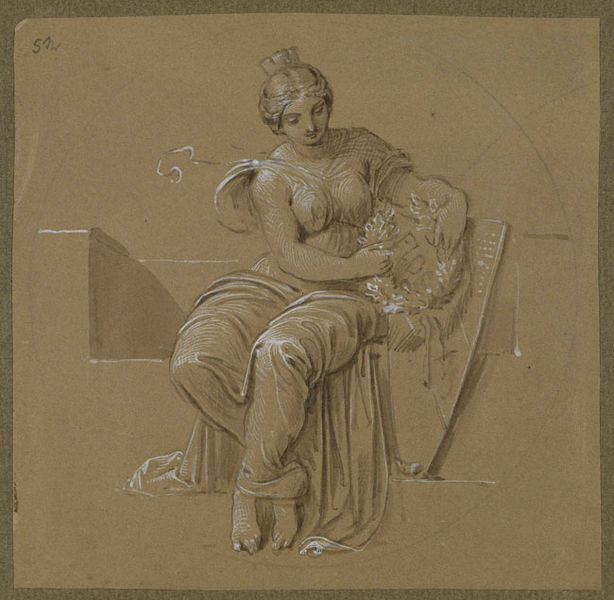
Titel: Allegorie der Stadt Karlsruhe
Künstler: Moritz von Schwind
Standort: Karlsruhe
Institution: Staatliche Kunsthalle Karlsruhe
Schlagwörter: feder, fuß, kopf, nackt, umhang, weiß, gelb, ocker, sitzen, blumen, braun, brust, busen, frau, frisur, grau, haar, kleid, kreide, mund, nase, schwarz, skizze, stuhl, zeichnung, blick, tuch, beige, jung, arme, augen, band, falten, gesicht, stein, bild, hände, signatur, gewand, haare, sessel, sitzend, krone, schultern, stillleben, ton, beine, lächeln, bein, brüste, füße, schrift, papier, sitz, studie, ähre, mauer, grafik, vergilbt, bank, grisaille, treppe, thron, tafel, jugendstil, zopf, inschrift, bett, stufen, faltenwurf, knie, lächelnd, flechten, barfuss, schild, antike, kohle, radierung, stich, allegorie, entwurf, kranz, lorbeer, lorbeerkranz, mythologie, personifikation, flora, göttin, frieden, sitzfigur, karton, geflochten, antik, toga, griechisch, königin, fresko, winden, harfe, kupferstich, tunika, rötel, quadrat, barfus, nummer, anmut, römisch, griechin, helena, römerin, überkreuzt, europa, quadratisch, federzeichnung, pastel, grichenland, konzept, siegesgöttin, zirkel, gehöht, höhung, weißhöhung, pax, fra, titten, viktoria, überkreuz, laubkranz, krönchen, haarring, grazie, liebreiz, chiton, zkizze, bußen, ceres, 51, haarkrone, enmtwurf, gehöhz, 51w, flo, lorbeekranz, überkruezt, #flo